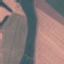
Land use / land cover class: River